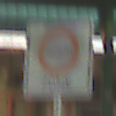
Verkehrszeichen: BeginnUmweltzone
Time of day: MorningAfternoon
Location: Roofed (Special)
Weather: NotSpecified
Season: NotSpecified
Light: Artificial